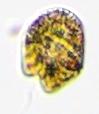
Label: Akashiwo